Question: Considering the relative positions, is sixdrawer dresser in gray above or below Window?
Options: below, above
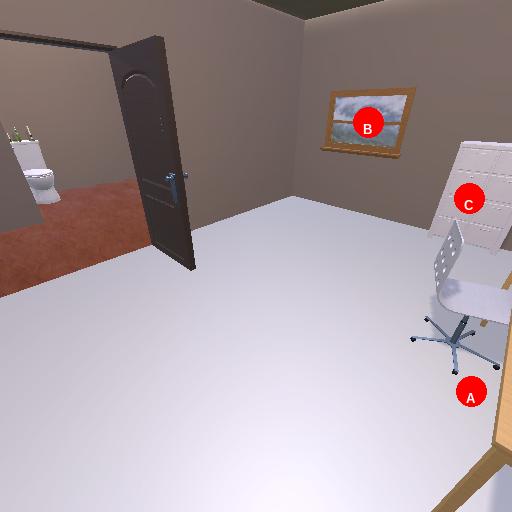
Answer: below